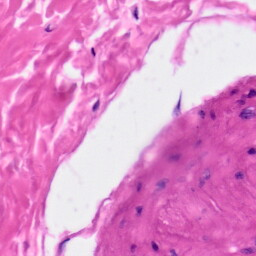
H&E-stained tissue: Skin